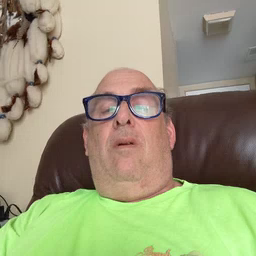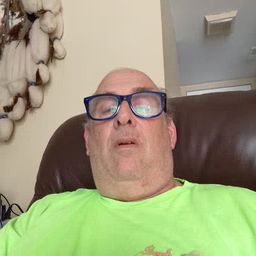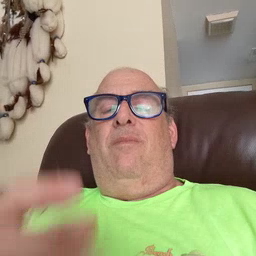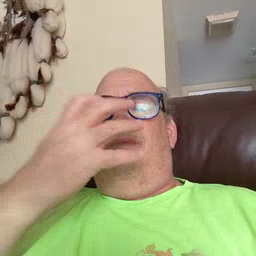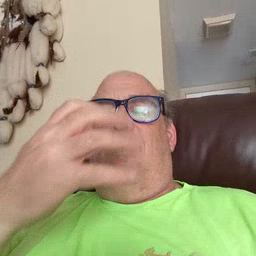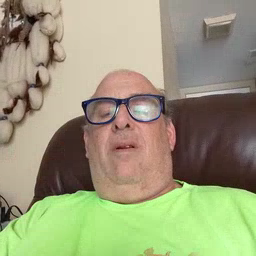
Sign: mad